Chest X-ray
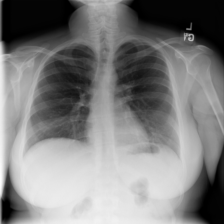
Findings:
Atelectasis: negative
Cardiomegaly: negative
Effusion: negative
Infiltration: positive
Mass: negative
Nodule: negative
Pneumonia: positive
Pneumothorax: negative
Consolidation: negative
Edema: negative
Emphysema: negative
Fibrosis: negative
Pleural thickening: negative
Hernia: negative